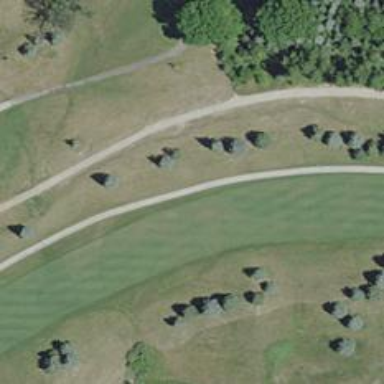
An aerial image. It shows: Golf hole.